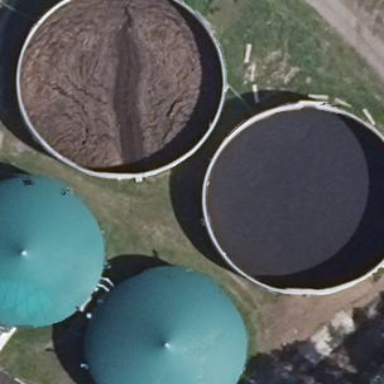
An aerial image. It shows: Storage tank that is man-made.